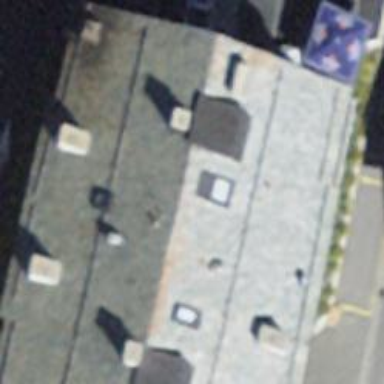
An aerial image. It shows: Restaurant.